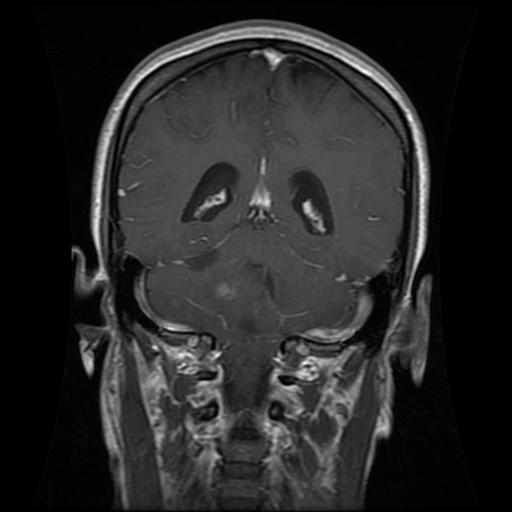
Label: glioma